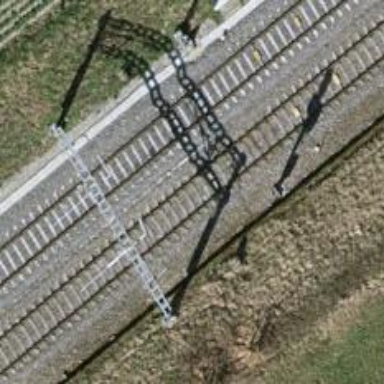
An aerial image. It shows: Railway signal.